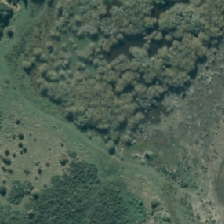
Land cover: herbaceous_freshwater_vege